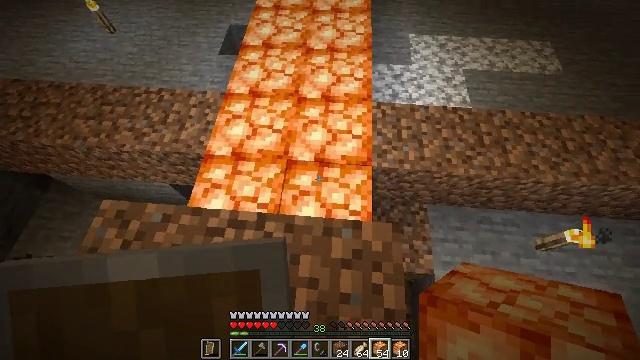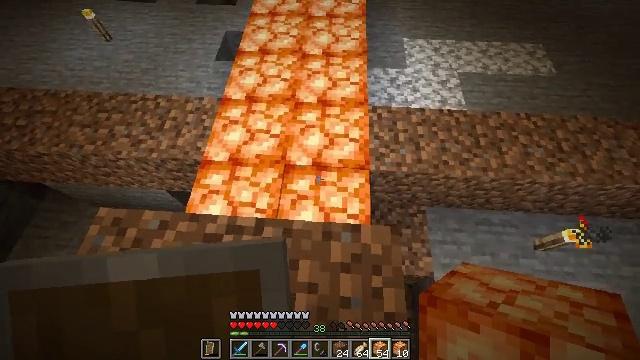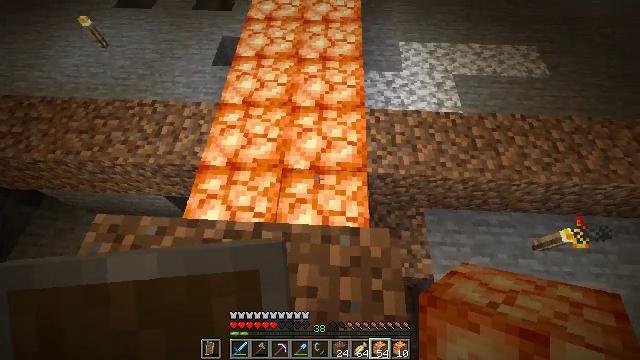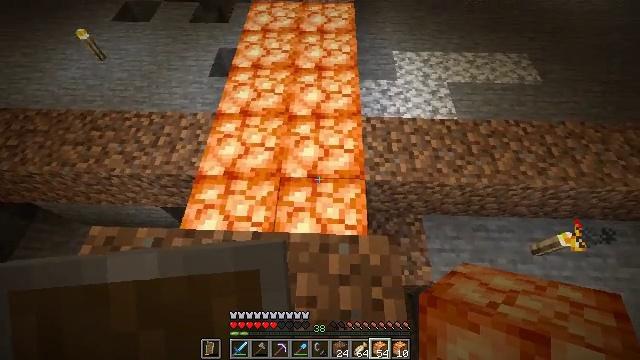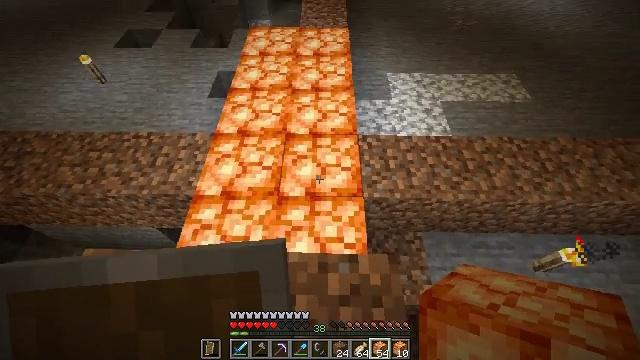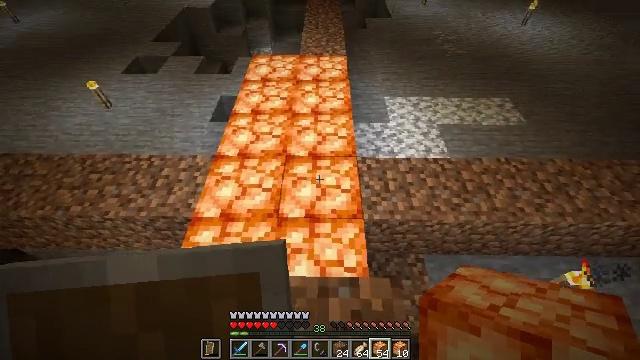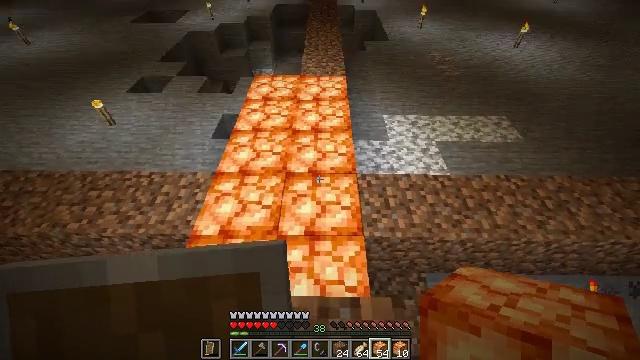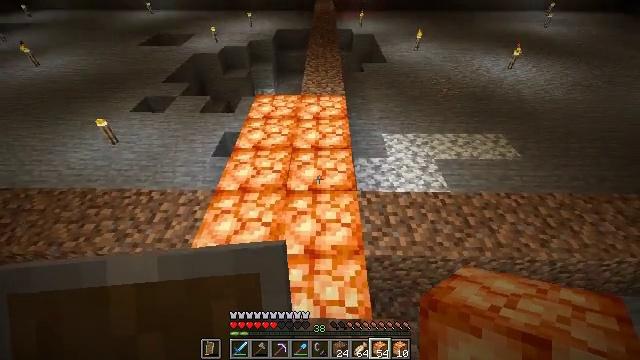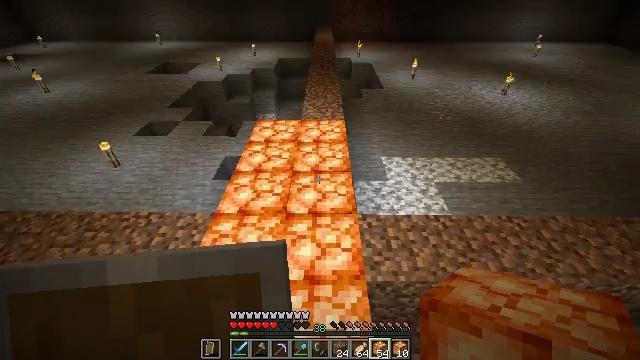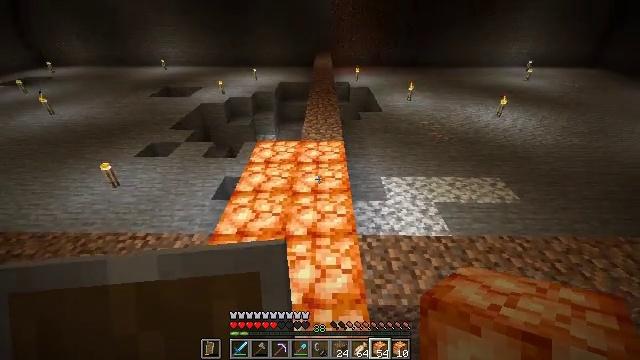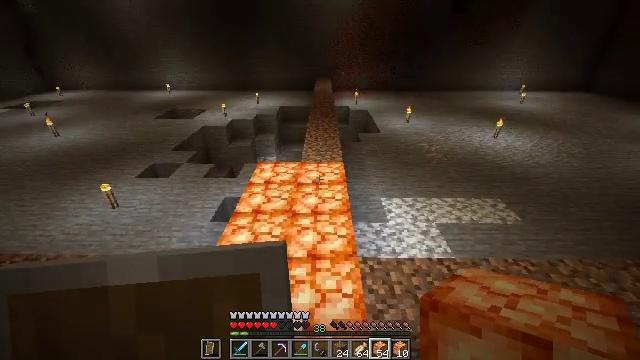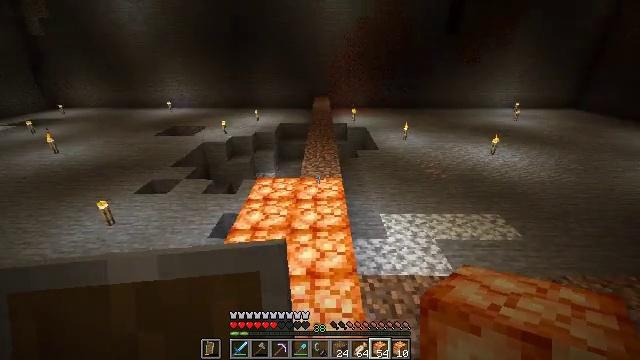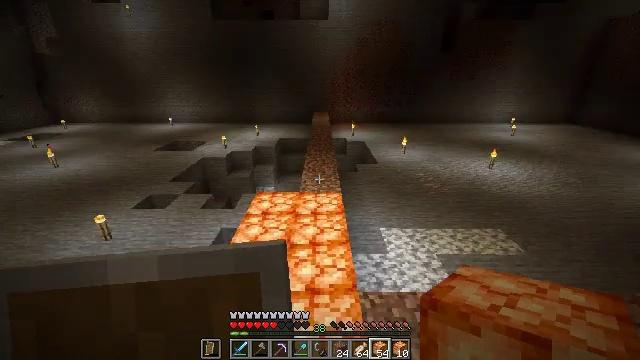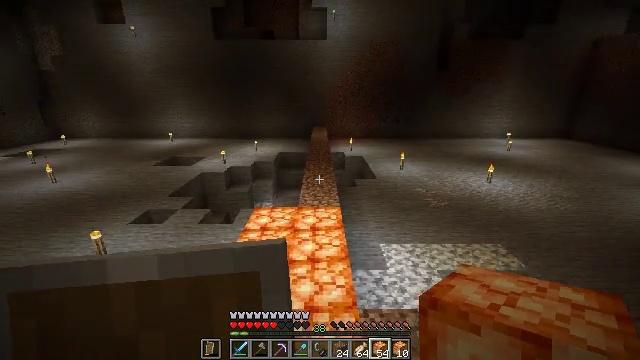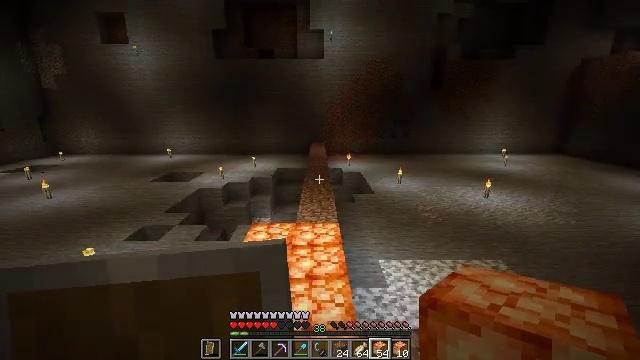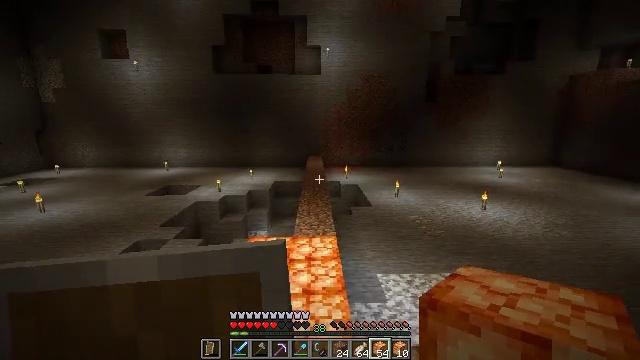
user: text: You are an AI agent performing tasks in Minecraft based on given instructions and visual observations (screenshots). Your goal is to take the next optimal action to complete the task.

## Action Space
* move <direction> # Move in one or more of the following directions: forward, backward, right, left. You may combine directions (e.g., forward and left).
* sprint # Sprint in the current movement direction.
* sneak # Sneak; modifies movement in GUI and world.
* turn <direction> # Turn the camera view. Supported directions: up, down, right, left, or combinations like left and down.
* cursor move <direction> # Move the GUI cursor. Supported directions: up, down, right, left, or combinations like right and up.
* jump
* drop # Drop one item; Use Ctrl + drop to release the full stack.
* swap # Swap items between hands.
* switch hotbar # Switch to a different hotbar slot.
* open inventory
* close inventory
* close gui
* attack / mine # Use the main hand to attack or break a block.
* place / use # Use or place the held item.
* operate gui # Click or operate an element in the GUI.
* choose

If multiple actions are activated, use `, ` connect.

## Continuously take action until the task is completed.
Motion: motion action
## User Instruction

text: Gather shroomlight from the nether.
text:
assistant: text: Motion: turn right
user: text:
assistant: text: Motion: no_op
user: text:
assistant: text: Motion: turn right and up
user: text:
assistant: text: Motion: turn up
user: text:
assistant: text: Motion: turn up
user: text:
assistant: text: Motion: turn up
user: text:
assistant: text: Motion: turn up
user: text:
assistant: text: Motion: turn up
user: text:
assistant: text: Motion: turn up
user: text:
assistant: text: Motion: turn up
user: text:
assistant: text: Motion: turn up
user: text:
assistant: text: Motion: turn up
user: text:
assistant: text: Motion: turn up
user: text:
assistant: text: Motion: turn up
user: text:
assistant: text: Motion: turn up
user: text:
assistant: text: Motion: turn up
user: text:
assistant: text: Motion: turn up
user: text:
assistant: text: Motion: no_op
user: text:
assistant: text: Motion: no_op
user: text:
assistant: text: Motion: no_op
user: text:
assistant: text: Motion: turn left and up
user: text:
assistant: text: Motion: turn left and up
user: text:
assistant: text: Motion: turn left and up
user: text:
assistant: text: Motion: turn left and up
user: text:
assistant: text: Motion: turn up
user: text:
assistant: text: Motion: turn left
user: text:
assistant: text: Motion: turn down
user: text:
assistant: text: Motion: turn left and down
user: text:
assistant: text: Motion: turn left and down
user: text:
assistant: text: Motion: turn left